Lunar surface albedo tile
Center latitude: -22.661
Center longitude: -17.357
Resolution (meters per pixel, mean): 175.83
Tile area (km^2): 32183.53
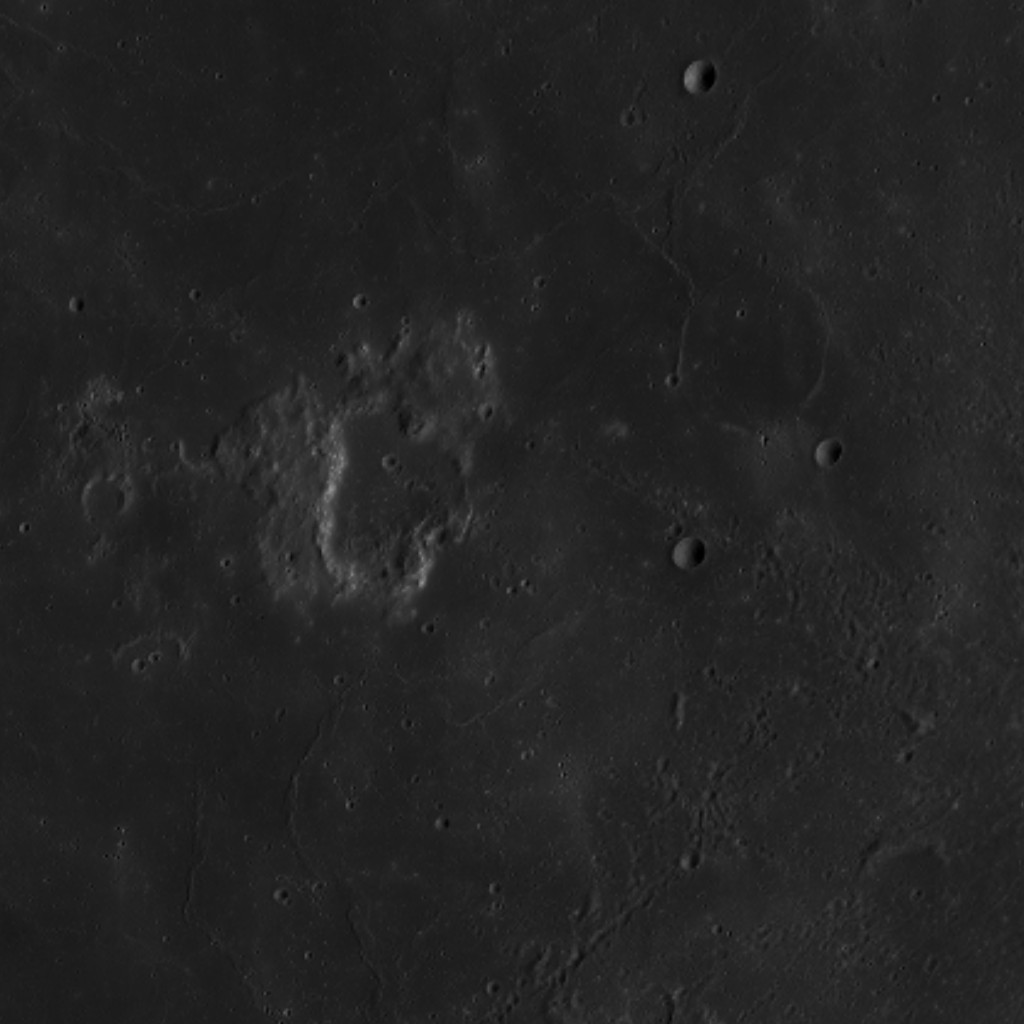